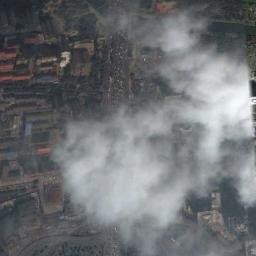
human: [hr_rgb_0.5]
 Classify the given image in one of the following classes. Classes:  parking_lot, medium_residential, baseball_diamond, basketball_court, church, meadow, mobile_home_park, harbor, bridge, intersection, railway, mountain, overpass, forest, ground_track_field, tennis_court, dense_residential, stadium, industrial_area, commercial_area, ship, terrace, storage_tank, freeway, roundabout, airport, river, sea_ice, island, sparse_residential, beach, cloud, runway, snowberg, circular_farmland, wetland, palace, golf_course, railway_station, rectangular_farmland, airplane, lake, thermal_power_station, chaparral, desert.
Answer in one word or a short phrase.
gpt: cloud